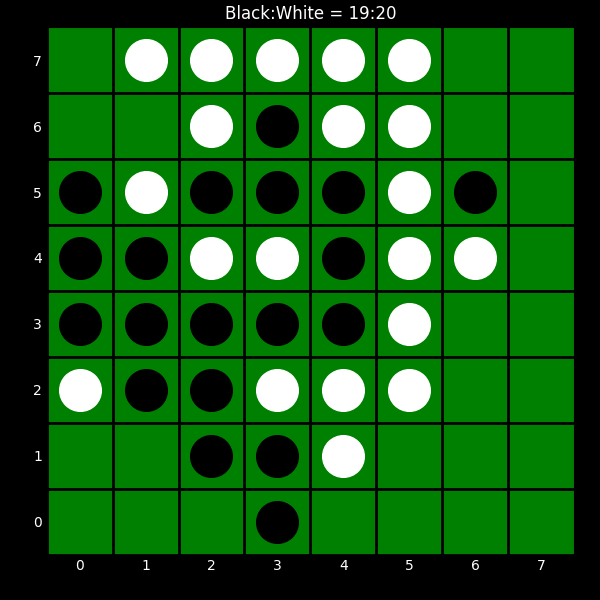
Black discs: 19
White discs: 20